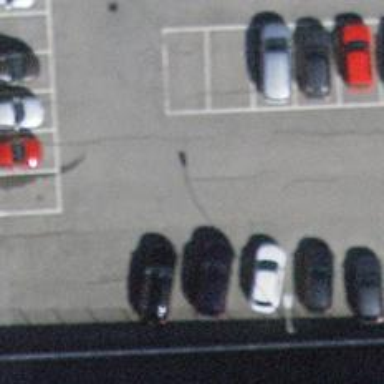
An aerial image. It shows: Road serving as parking aisle.